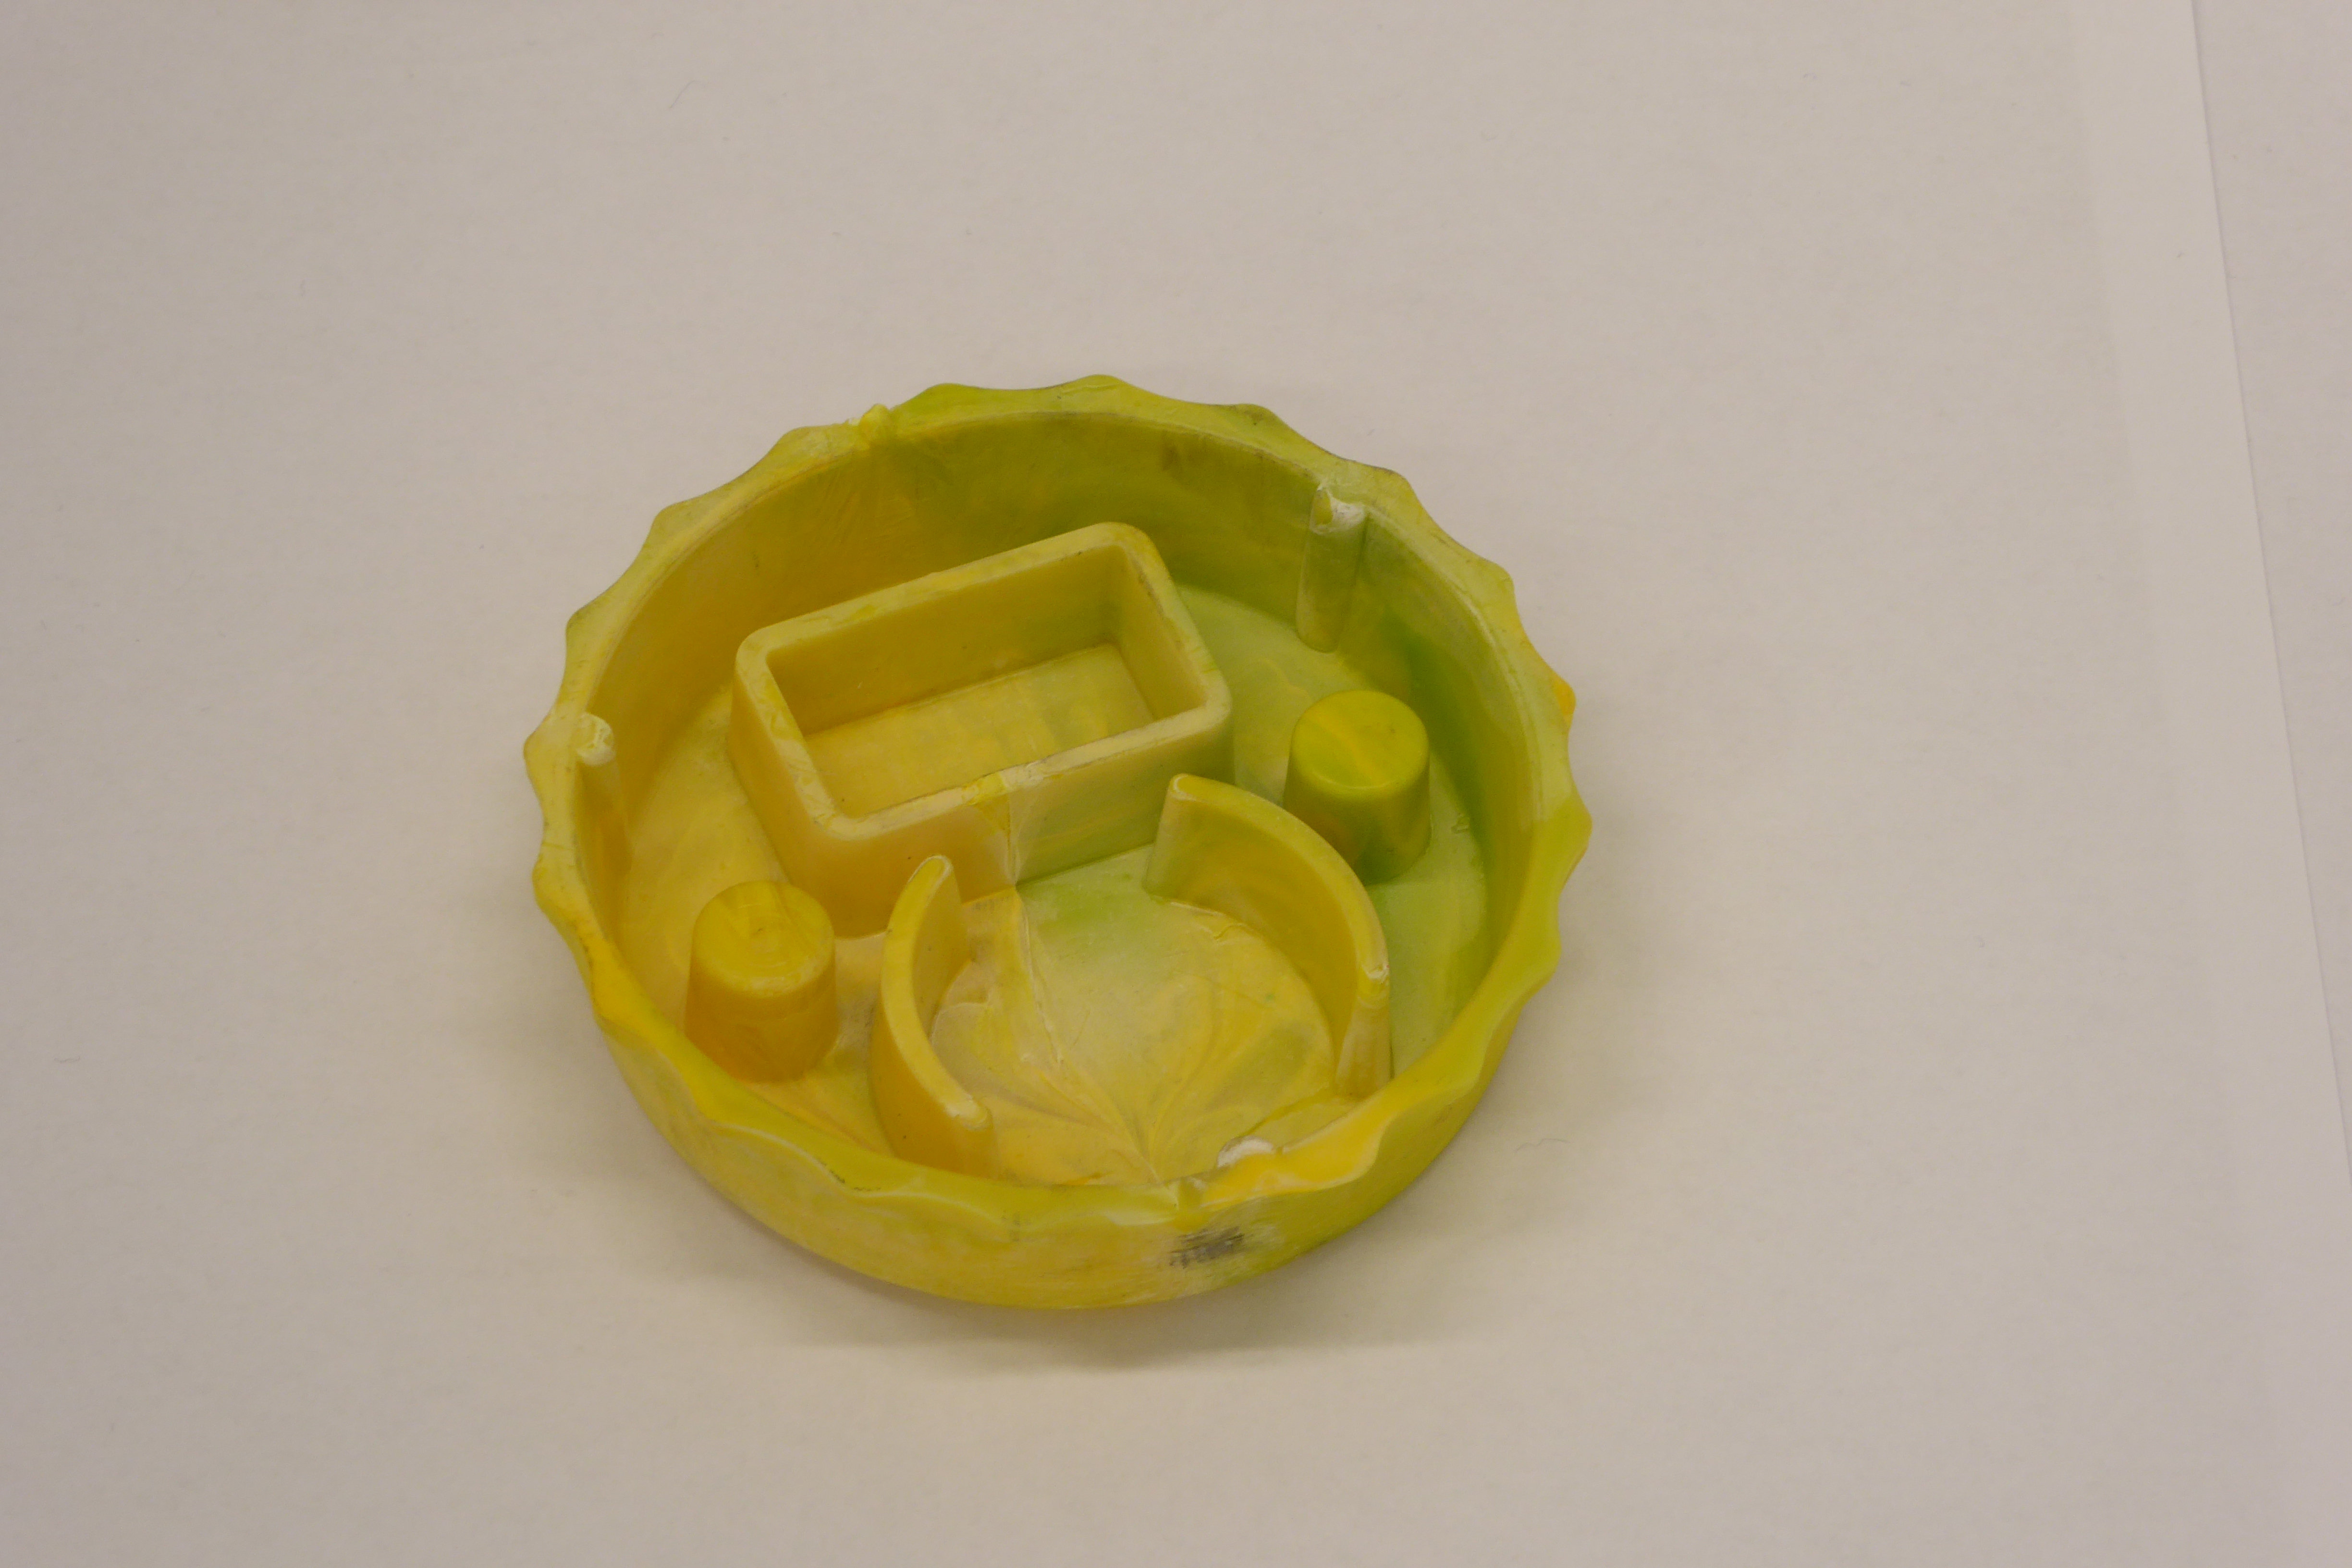
Label: Bottle Opener - Cover